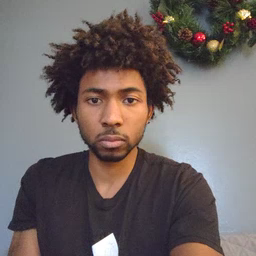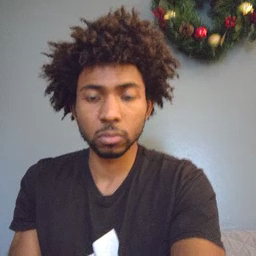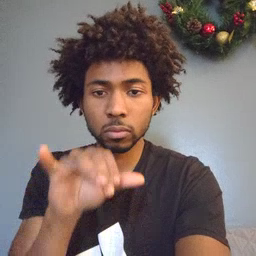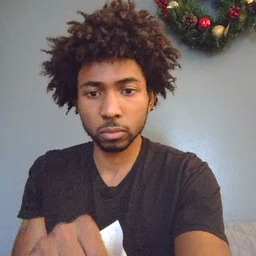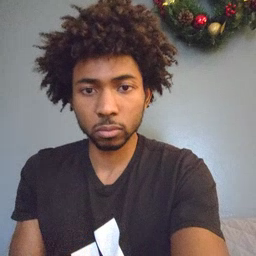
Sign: stay